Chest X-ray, PA view. Patient: 50 years old, sex M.
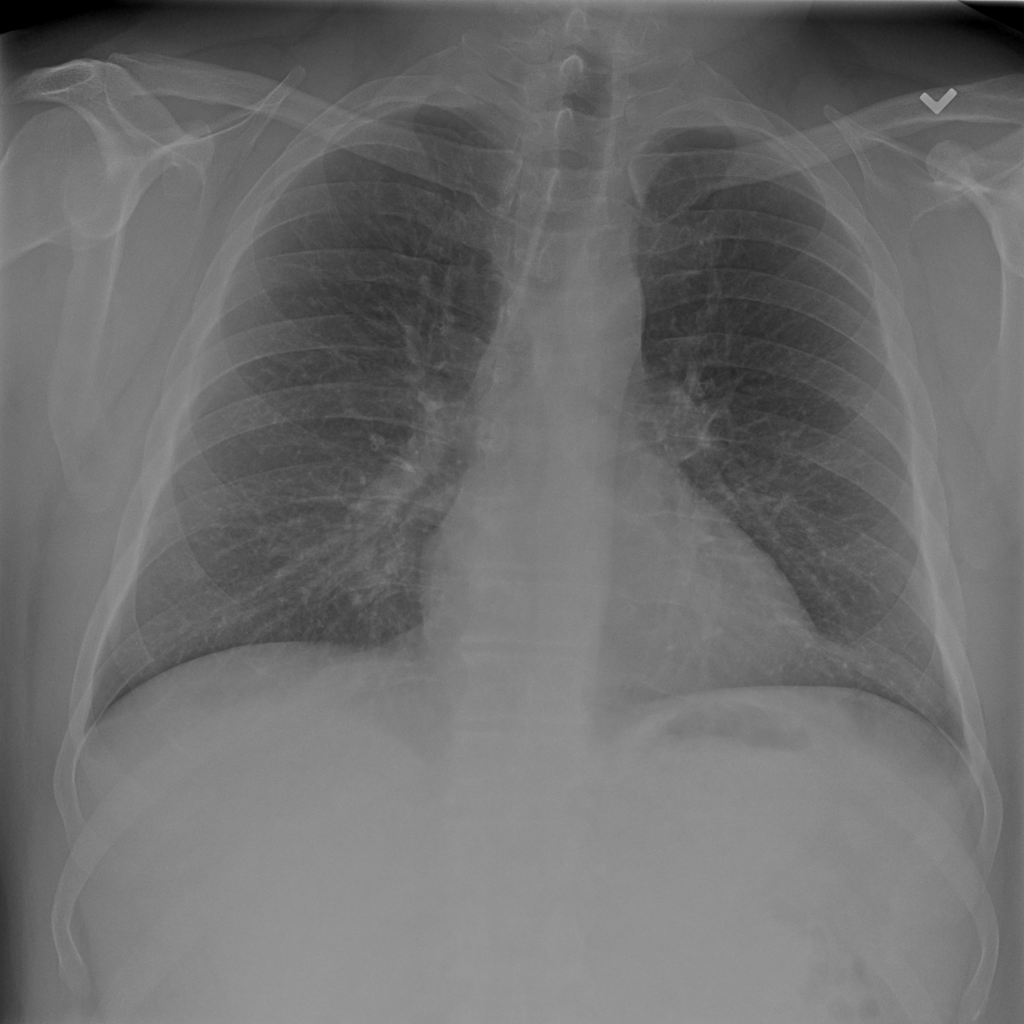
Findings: No Finding